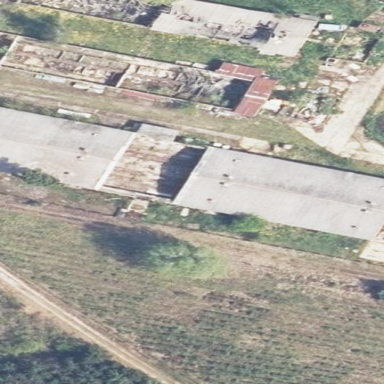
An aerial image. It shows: Cowshed building.